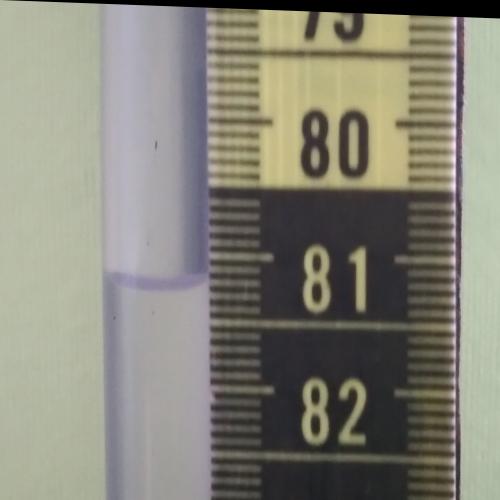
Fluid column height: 81.2 cm